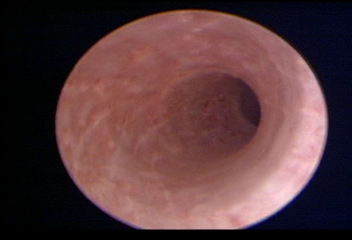
Modality: WLC
Class: Normal mucosa
Bladder cancer association: No